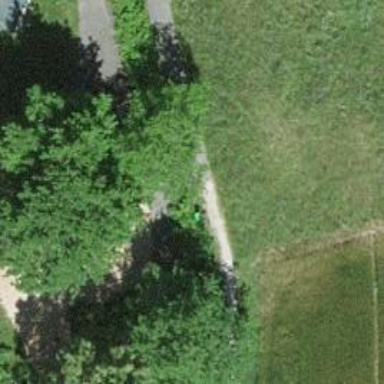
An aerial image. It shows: Bench.